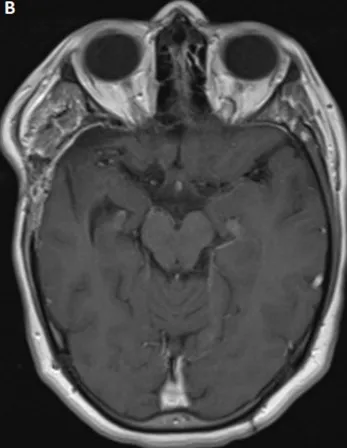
(A,B) two-year follow-up magnetic resonance imaging of the brain: no recurrence.
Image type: radiology (mri)